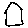
Label: house